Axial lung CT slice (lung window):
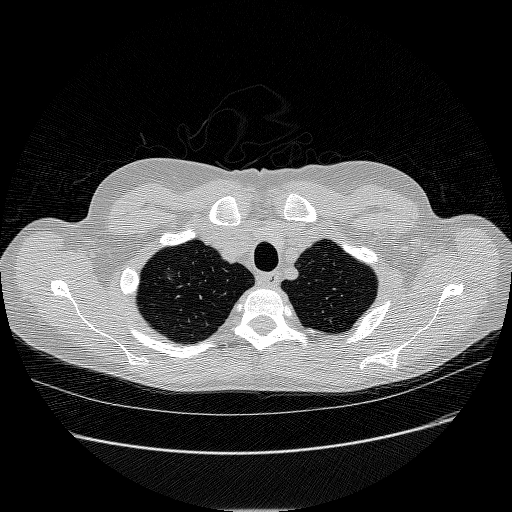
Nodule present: yes
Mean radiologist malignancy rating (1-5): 3